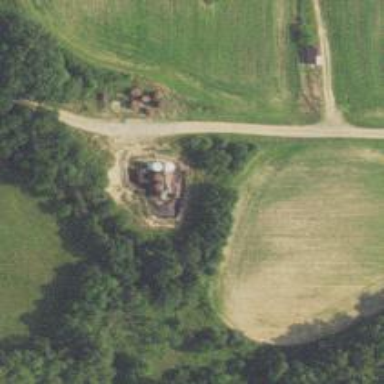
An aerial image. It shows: Storage tank with man-made structure.